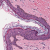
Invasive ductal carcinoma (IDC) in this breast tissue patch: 0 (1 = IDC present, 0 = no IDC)